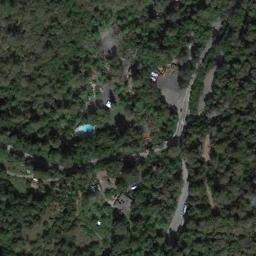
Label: forest